Question: I have a mysql table with contents
the structure is here:

I want to read and print the content of this table to html
This is my code:
'''
<?php
include("config.php");
$global_dbh = mysql_connect($hostname, $username, $password)
or die("Could not connect to database");
mysql_select_db($db)
or die("Could not select database");
function display_db_query($query_string, $connection, $header_bool, $table_params) {
// perform the database query
$result_id = mysql_query($query_string, $connection)
or die("display_db_query:" . mysql_error());
// find out the number of columns in result
$column_count = mysql_num_fields($result_id)
or die("display_db_query:" . mysql_error());
// Here the table attributes from the $table_params variable are added
print("<TABLE $table_params >
");
// optionally print a bold header at top of table
if($header_bool) {
print("<TR>");
for($column_num = 0; $column_num < $column_count; $column_num++) {
$field_name = mysql_field_name($result_id, $column_num);
print("<TH>$field_name</TH>");
}
print("</TR>
");
}
// print the body of the table
while($row = mysql_fetch_row($result_id)) {
print("<TR ALIGN=LEFT VALIGN=TOP>");
for($column_num = 0; $column_num < $column_count; $column_num++) {
print("<TD>$row[$column_num]</TD>
");
}
print("</TR>
");
}
print("</TABLE>
");
}
function display_db_table($tablename, $connection, $header_bool, $table_params) {
$query_string = "SELECT * FROM $tablename";
display_db_query($query_string, $connection,
$header_bool, $table_params);
}
?>
<HTML><HEAD><TITLE>Displaying a MySQL table</TITLE></HEAD>
<BODY>
<TABLE><TR><TD>
<?php
//In this example the table name to be displayed is static, but it could be taken from a form
$table = "submits";
display_db_table($table, $global_dbh,
TRUE, "border='2'");
?>
</TD></TR></TABLE></BODY></HTML>
'''
but I get ???????? as the results:
Where is my mistake?
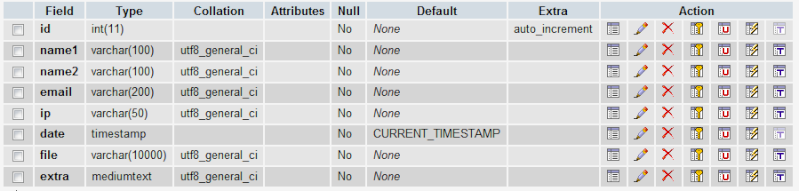
Answer: 1) Run this query before any other query:
'''
mysql_query("set names 'utf8'");
'''
2) Add this to your HTML head:
'''
<meta http-equiv="Content-Type" content="text/html;charset=UTF-8">
'''
3) Add this at top of your PHP code:
'''
header("Content-Type: text/html;charset=UTF-8");
'''
4) Save your file with 'UTF-8 without BOM' encoding using <URL> or any other good text-editor / IDE.